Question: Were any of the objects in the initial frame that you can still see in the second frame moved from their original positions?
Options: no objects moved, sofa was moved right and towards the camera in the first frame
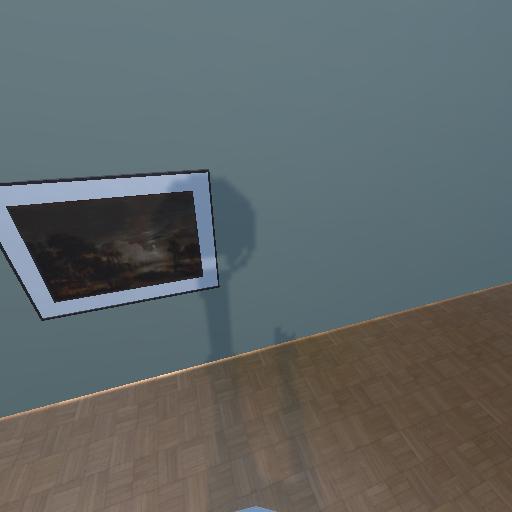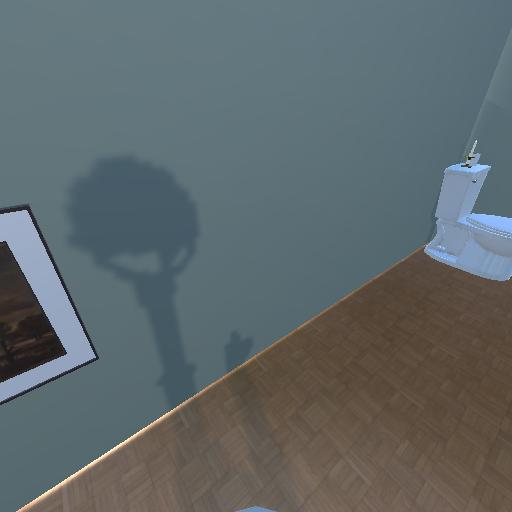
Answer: no objects moved